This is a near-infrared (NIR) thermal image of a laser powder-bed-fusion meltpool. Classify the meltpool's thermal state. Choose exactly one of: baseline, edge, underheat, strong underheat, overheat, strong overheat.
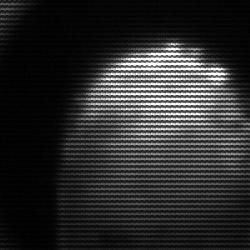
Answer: edge